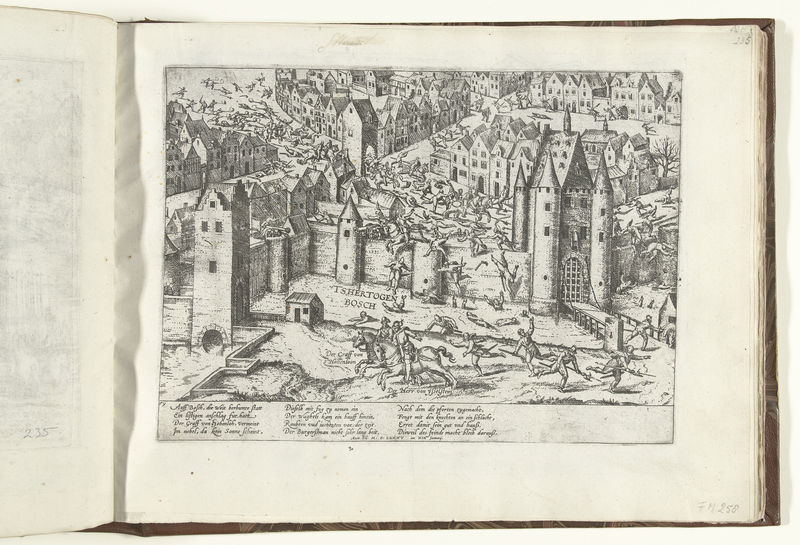
Titel: Mislukte aanslag op 's-Hertogenbosch
Künstler: Frans Hogenberg
Standort: Amsterdam
Institution: Rijksmuseum
Schlagwörter: church, fight, men, people, soldier, window, black, figures, gray, grey, old, wall, windows, yellow, complex, horses, building, hill, houses, roofs, street, tower, village, knight, river, drawing, black and white, castle, illustration, sketch, battle, writing, dead, scene, bridge, town, city, human, fort, plan, buildings, gate, map, pencil, medieval, streets, animal, war, horse, book, riding, pen and ink, cityscape, steeple, humans, page, turret, towers, race, text, killing, manuscript, riders, moat, flee, castles, fortifications, attack, riot, weapons, drawbridge, graphite, mote, conquest, list, fleeing, document, outbuildings, runners, bosch, invasion, caxtle, tshertogen, tshertogen bosch